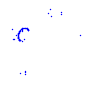
Particle: proton